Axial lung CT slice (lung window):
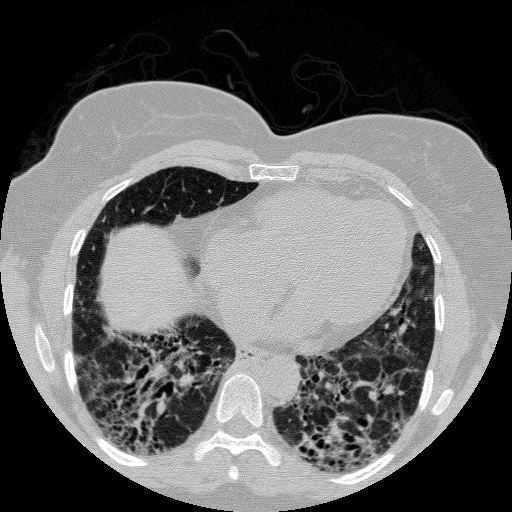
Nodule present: no